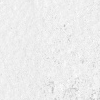
Atmospheric dust classification: not_dusty